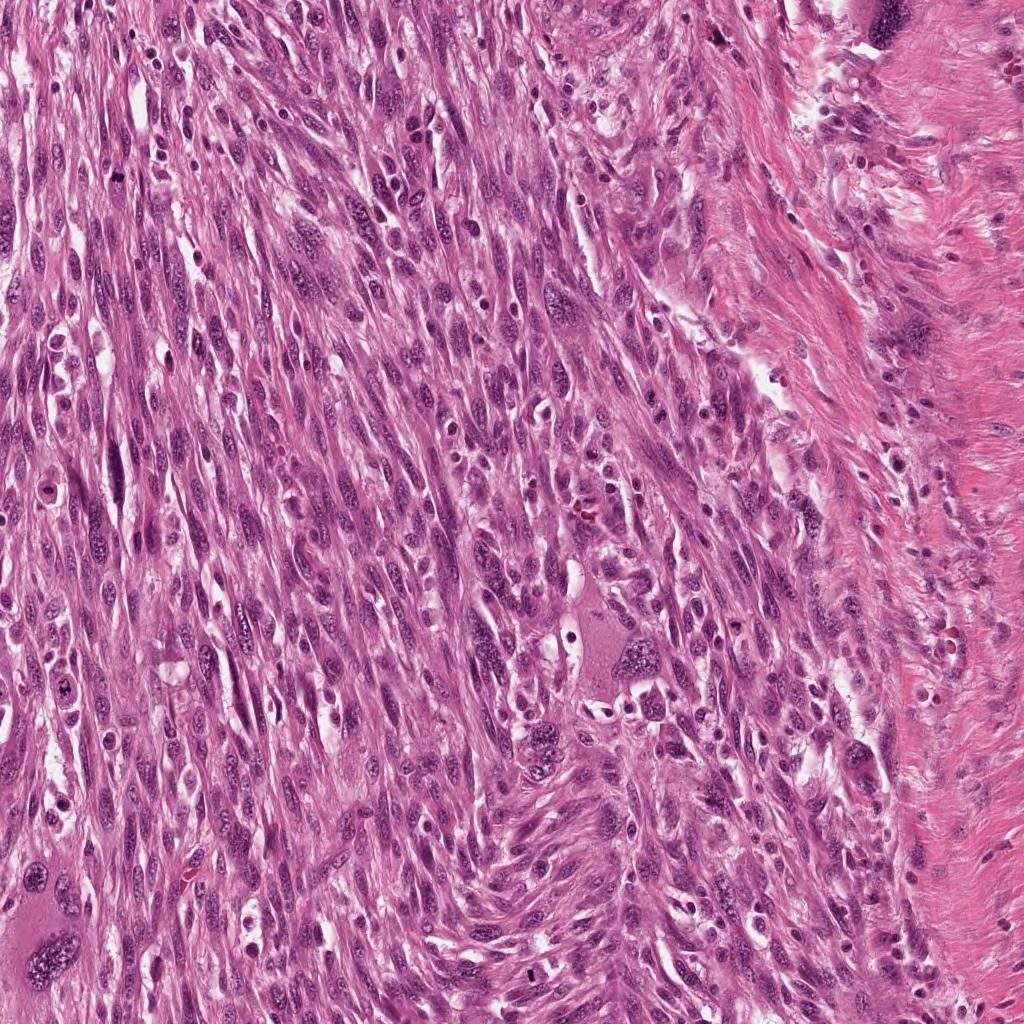
Label: Viable